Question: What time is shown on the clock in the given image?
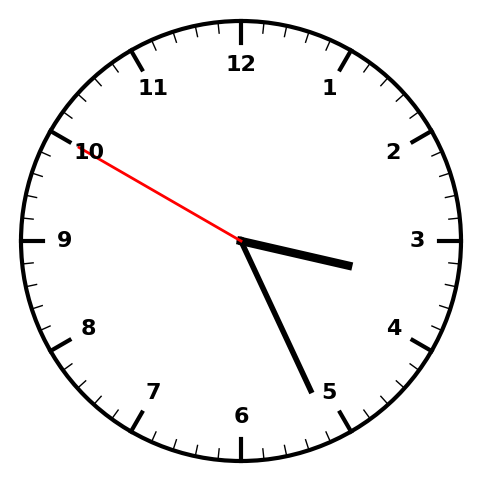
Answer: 03:25:50